Question: When I'm trying to utilise the post functions of Wordpress on another page, something odd happens.
I'm attempting to grab a specific post using the predefined ID of the Wordpress post and the title, content and date within it using the code as follows:
'''
$post = get_post( $_GET['p'] );
echo "<hr><h1>" . $post->post_title . "<br /></h1>";
echo apply_filters( 'the_content', $post->post-content ) . "<br /><br />";
echo "Published on: " . $post->post_date;
'''
However this produces the following output:

When the 0 should be replaced by a lot of lopus ipsum text.
I've had a look around the Wordpress support sites and Google to no avail, any ideas on how to fix this would be much appreciated.
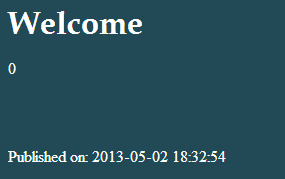
Answer: It's 'post_content' not 'post-content' :)